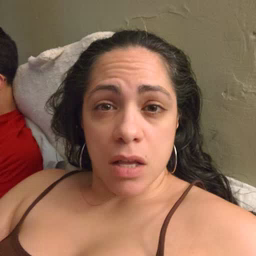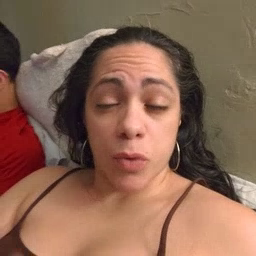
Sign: callonphone